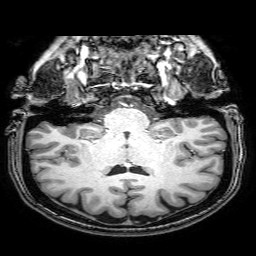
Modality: T1w
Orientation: sagittal
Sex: female
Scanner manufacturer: philips
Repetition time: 0.008118 s
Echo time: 0.00372 s